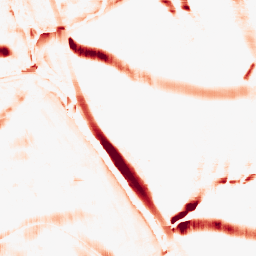
Category: morphological
Decomposition family: morphological_square
Decomposition parameters: operation: opening
size: 20
Upsampling method: bspline
Upsampling parameters: scale: 2
Upsampling scale: 2